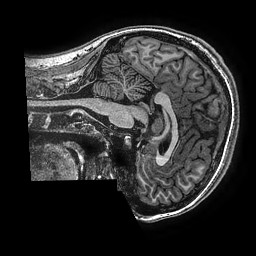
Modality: T1w
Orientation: sagittal
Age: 16
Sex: female
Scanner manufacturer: ge
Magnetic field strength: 3 T
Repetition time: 0.00766 s
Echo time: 0.003476 s